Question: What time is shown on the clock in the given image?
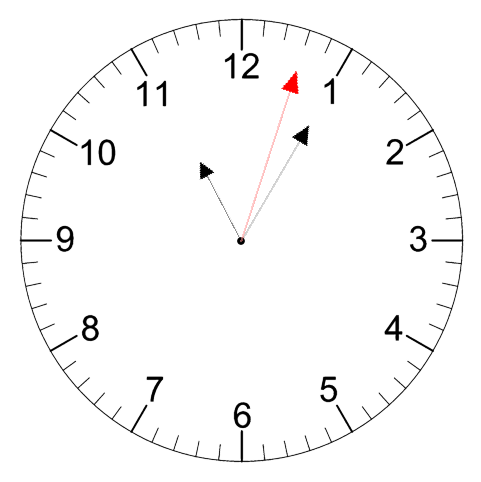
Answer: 11:05:03